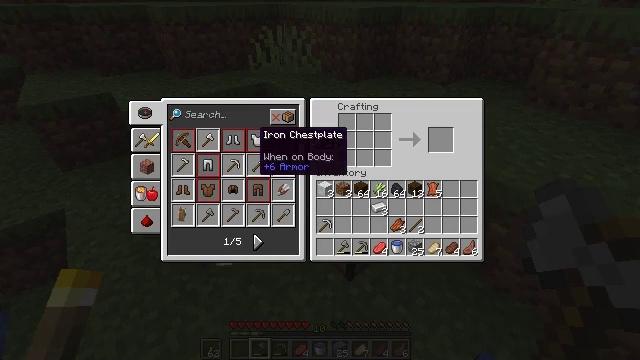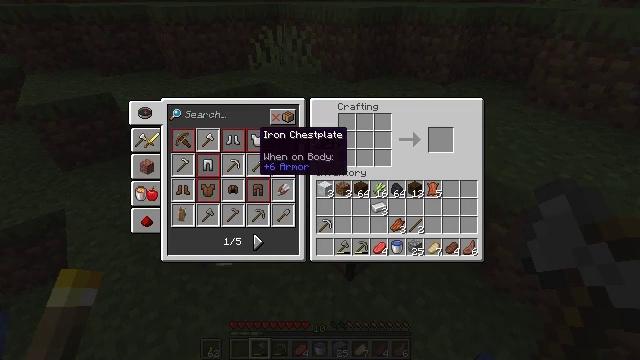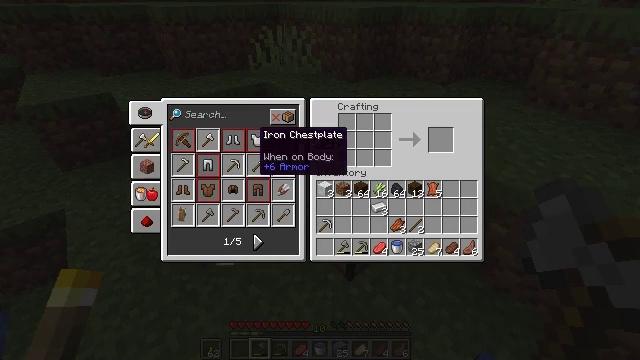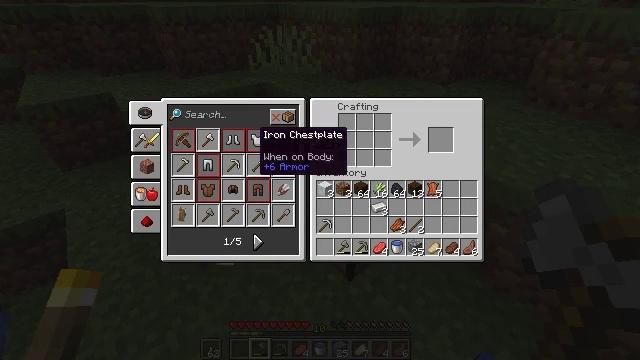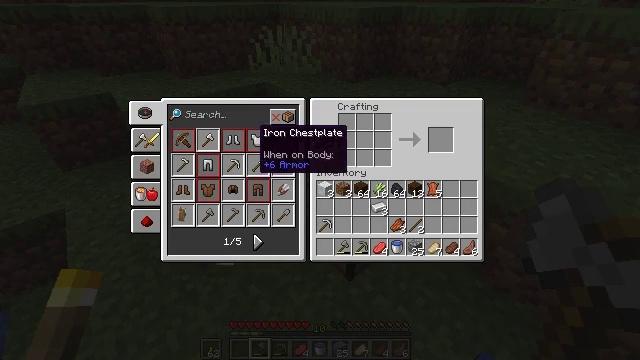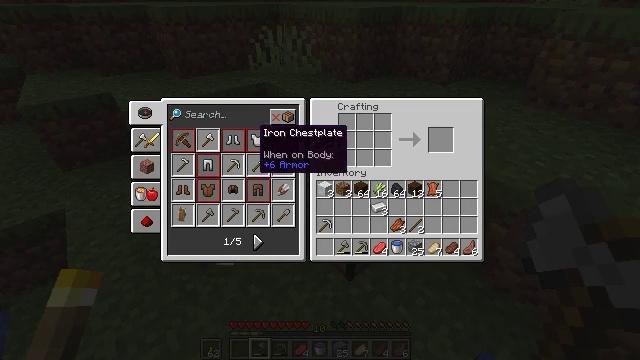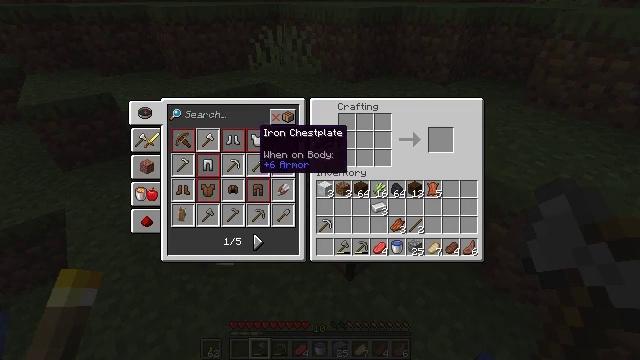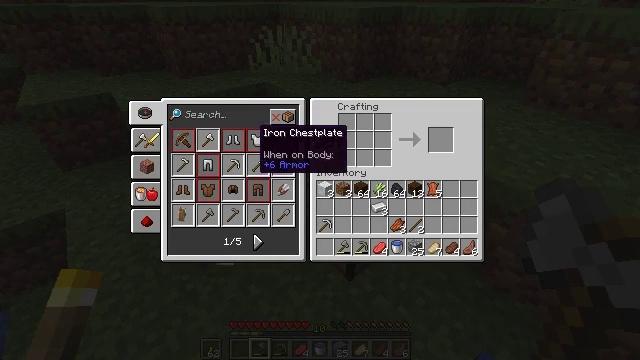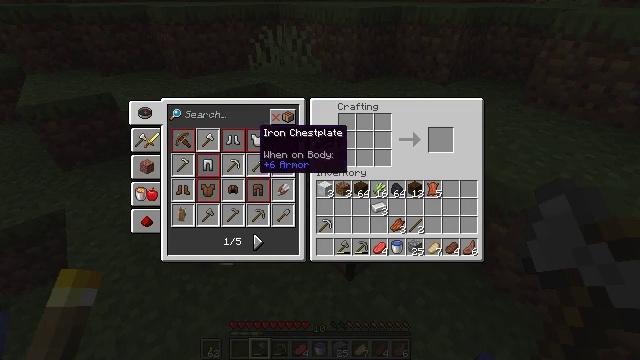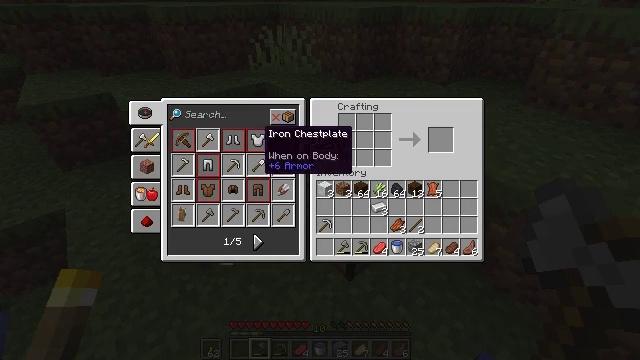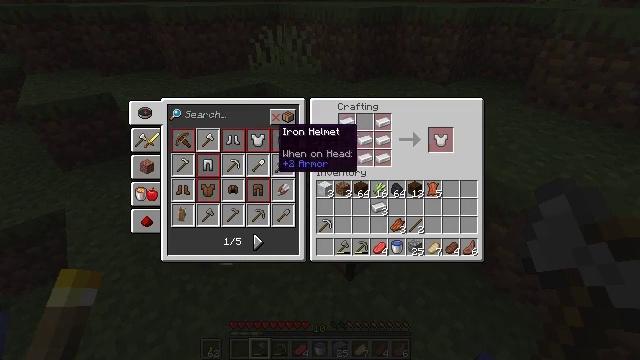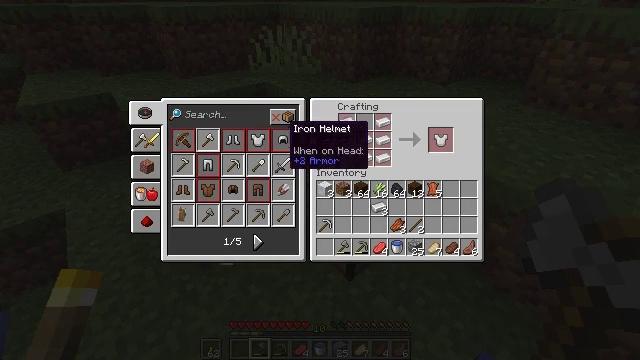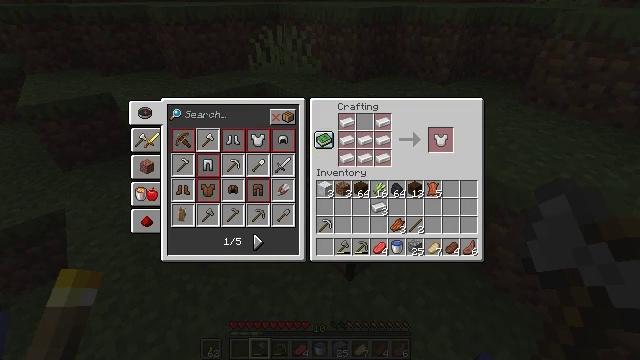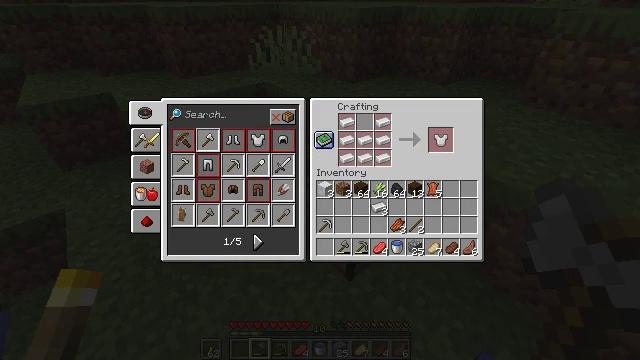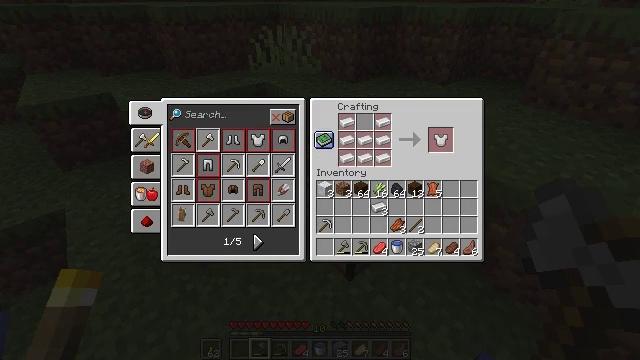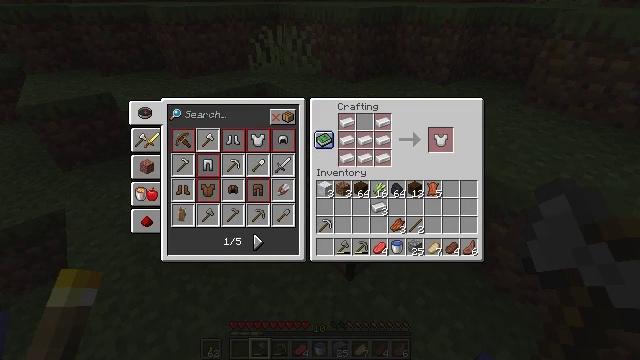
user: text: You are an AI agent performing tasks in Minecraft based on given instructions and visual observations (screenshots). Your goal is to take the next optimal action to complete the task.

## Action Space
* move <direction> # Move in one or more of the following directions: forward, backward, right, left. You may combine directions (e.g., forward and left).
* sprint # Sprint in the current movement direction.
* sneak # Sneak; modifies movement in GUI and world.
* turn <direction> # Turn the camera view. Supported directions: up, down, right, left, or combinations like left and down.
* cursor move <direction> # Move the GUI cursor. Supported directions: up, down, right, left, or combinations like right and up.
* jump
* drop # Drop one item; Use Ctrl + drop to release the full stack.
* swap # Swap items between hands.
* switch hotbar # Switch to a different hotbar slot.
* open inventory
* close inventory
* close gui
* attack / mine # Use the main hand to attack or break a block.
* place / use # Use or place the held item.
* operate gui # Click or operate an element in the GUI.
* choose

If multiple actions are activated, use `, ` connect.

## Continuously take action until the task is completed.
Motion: motion action
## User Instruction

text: Remove the blue bed from its location.
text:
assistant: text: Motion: no_op
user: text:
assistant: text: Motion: no_op
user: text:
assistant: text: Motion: no_op
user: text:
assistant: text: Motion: no_op
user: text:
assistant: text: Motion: operate gui
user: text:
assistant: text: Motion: operate gui
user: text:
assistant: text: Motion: operate gui
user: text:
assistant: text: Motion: no_op
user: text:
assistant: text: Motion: no_op
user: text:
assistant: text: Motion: cursor move right
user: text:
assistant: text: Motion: cursor move right
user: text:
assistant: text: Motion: cursor move right
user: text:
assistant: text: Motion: cursor move right
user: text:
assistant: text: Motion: no_op
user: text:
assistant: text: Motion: no_op
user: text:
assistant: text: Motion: cursor move right
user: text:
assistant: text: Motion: no_op
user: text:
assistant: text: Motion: no_op
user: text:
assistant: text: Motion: no_op
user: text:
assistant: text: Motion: no_op
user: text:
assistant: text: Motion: cursor move down
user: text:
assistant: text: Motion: cursor move down
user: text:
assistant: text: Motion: cursor move down
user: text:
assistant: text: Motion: cursor move right and up
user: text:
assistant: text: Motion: cursor move right and up
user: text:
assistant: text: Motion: cursor move right and up
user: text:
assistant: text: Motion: cursor move left and up
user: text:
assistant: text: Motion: cursor move left
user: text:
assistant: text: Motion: no_op
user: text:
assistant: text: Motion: no_op